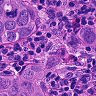
Metastatic tissue present: yes